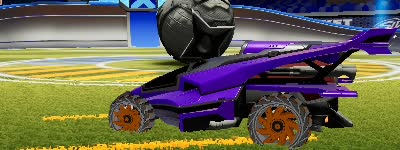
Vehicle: aftershock